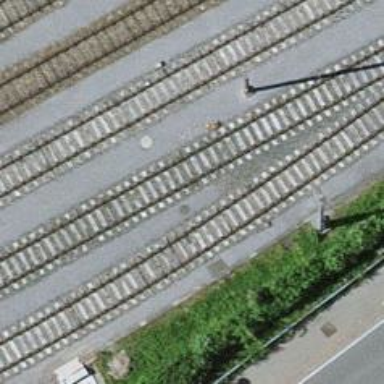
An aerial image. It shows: Rail yard with electrified rails and single track.